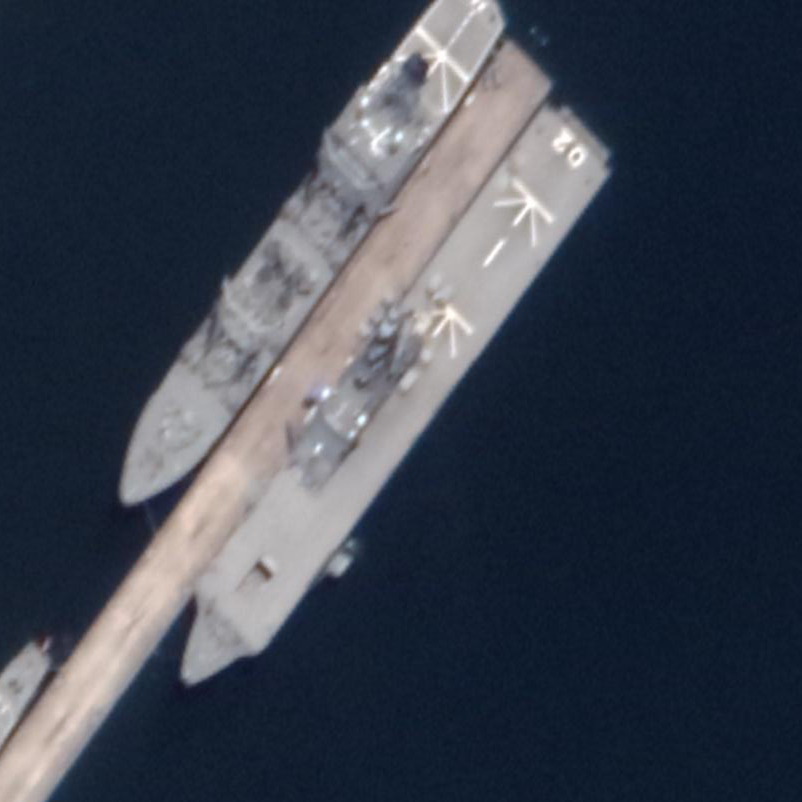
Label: assault